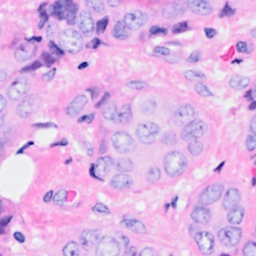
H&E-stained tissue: Breast